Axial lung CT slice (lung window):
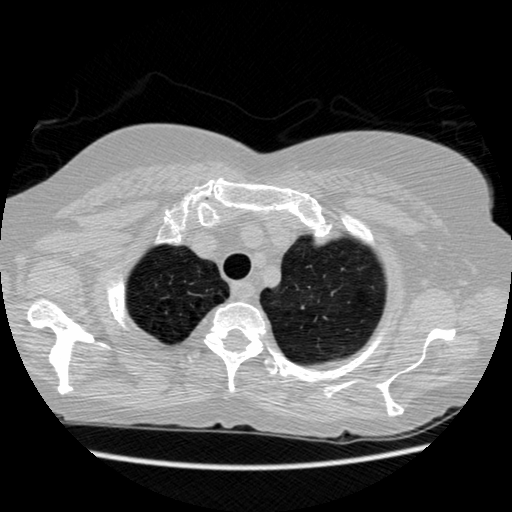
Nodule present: no